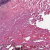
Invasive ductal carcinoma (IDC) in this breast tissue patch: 0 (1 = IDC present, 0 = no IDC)